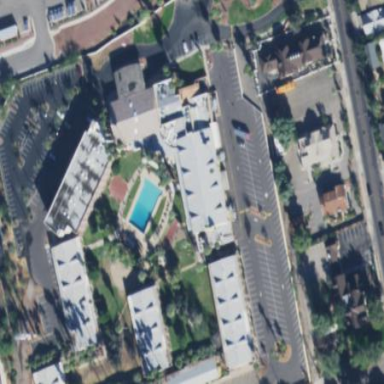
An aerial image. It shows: Hotel building.